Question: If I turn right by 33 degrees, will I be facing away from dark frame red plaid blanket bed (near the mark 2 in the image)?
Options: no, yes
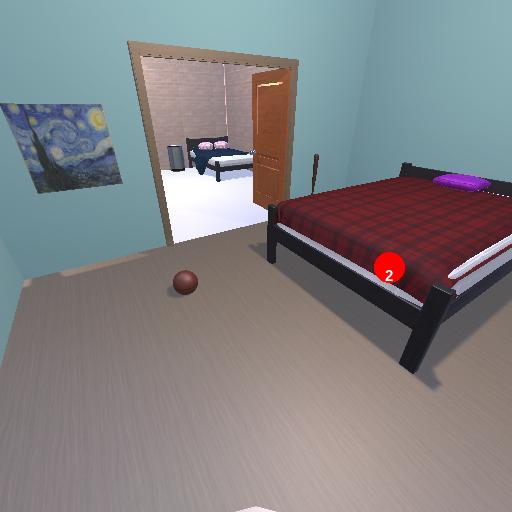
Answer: no